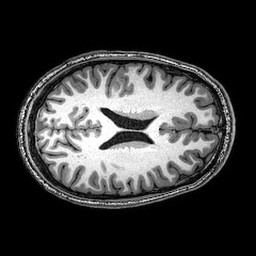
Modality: T1w
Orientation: axial
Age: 22
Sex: male
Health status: healthy
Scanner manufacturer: philips
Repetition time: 0.008156 s
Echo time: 0.00373 s